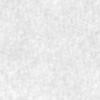
Label: no_change